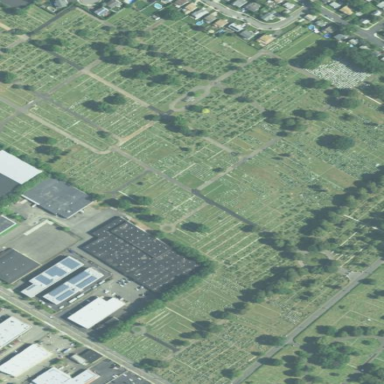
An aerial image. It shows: Cemetery.